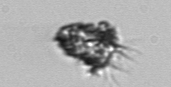
Label: Tintinnopsis